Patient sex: M
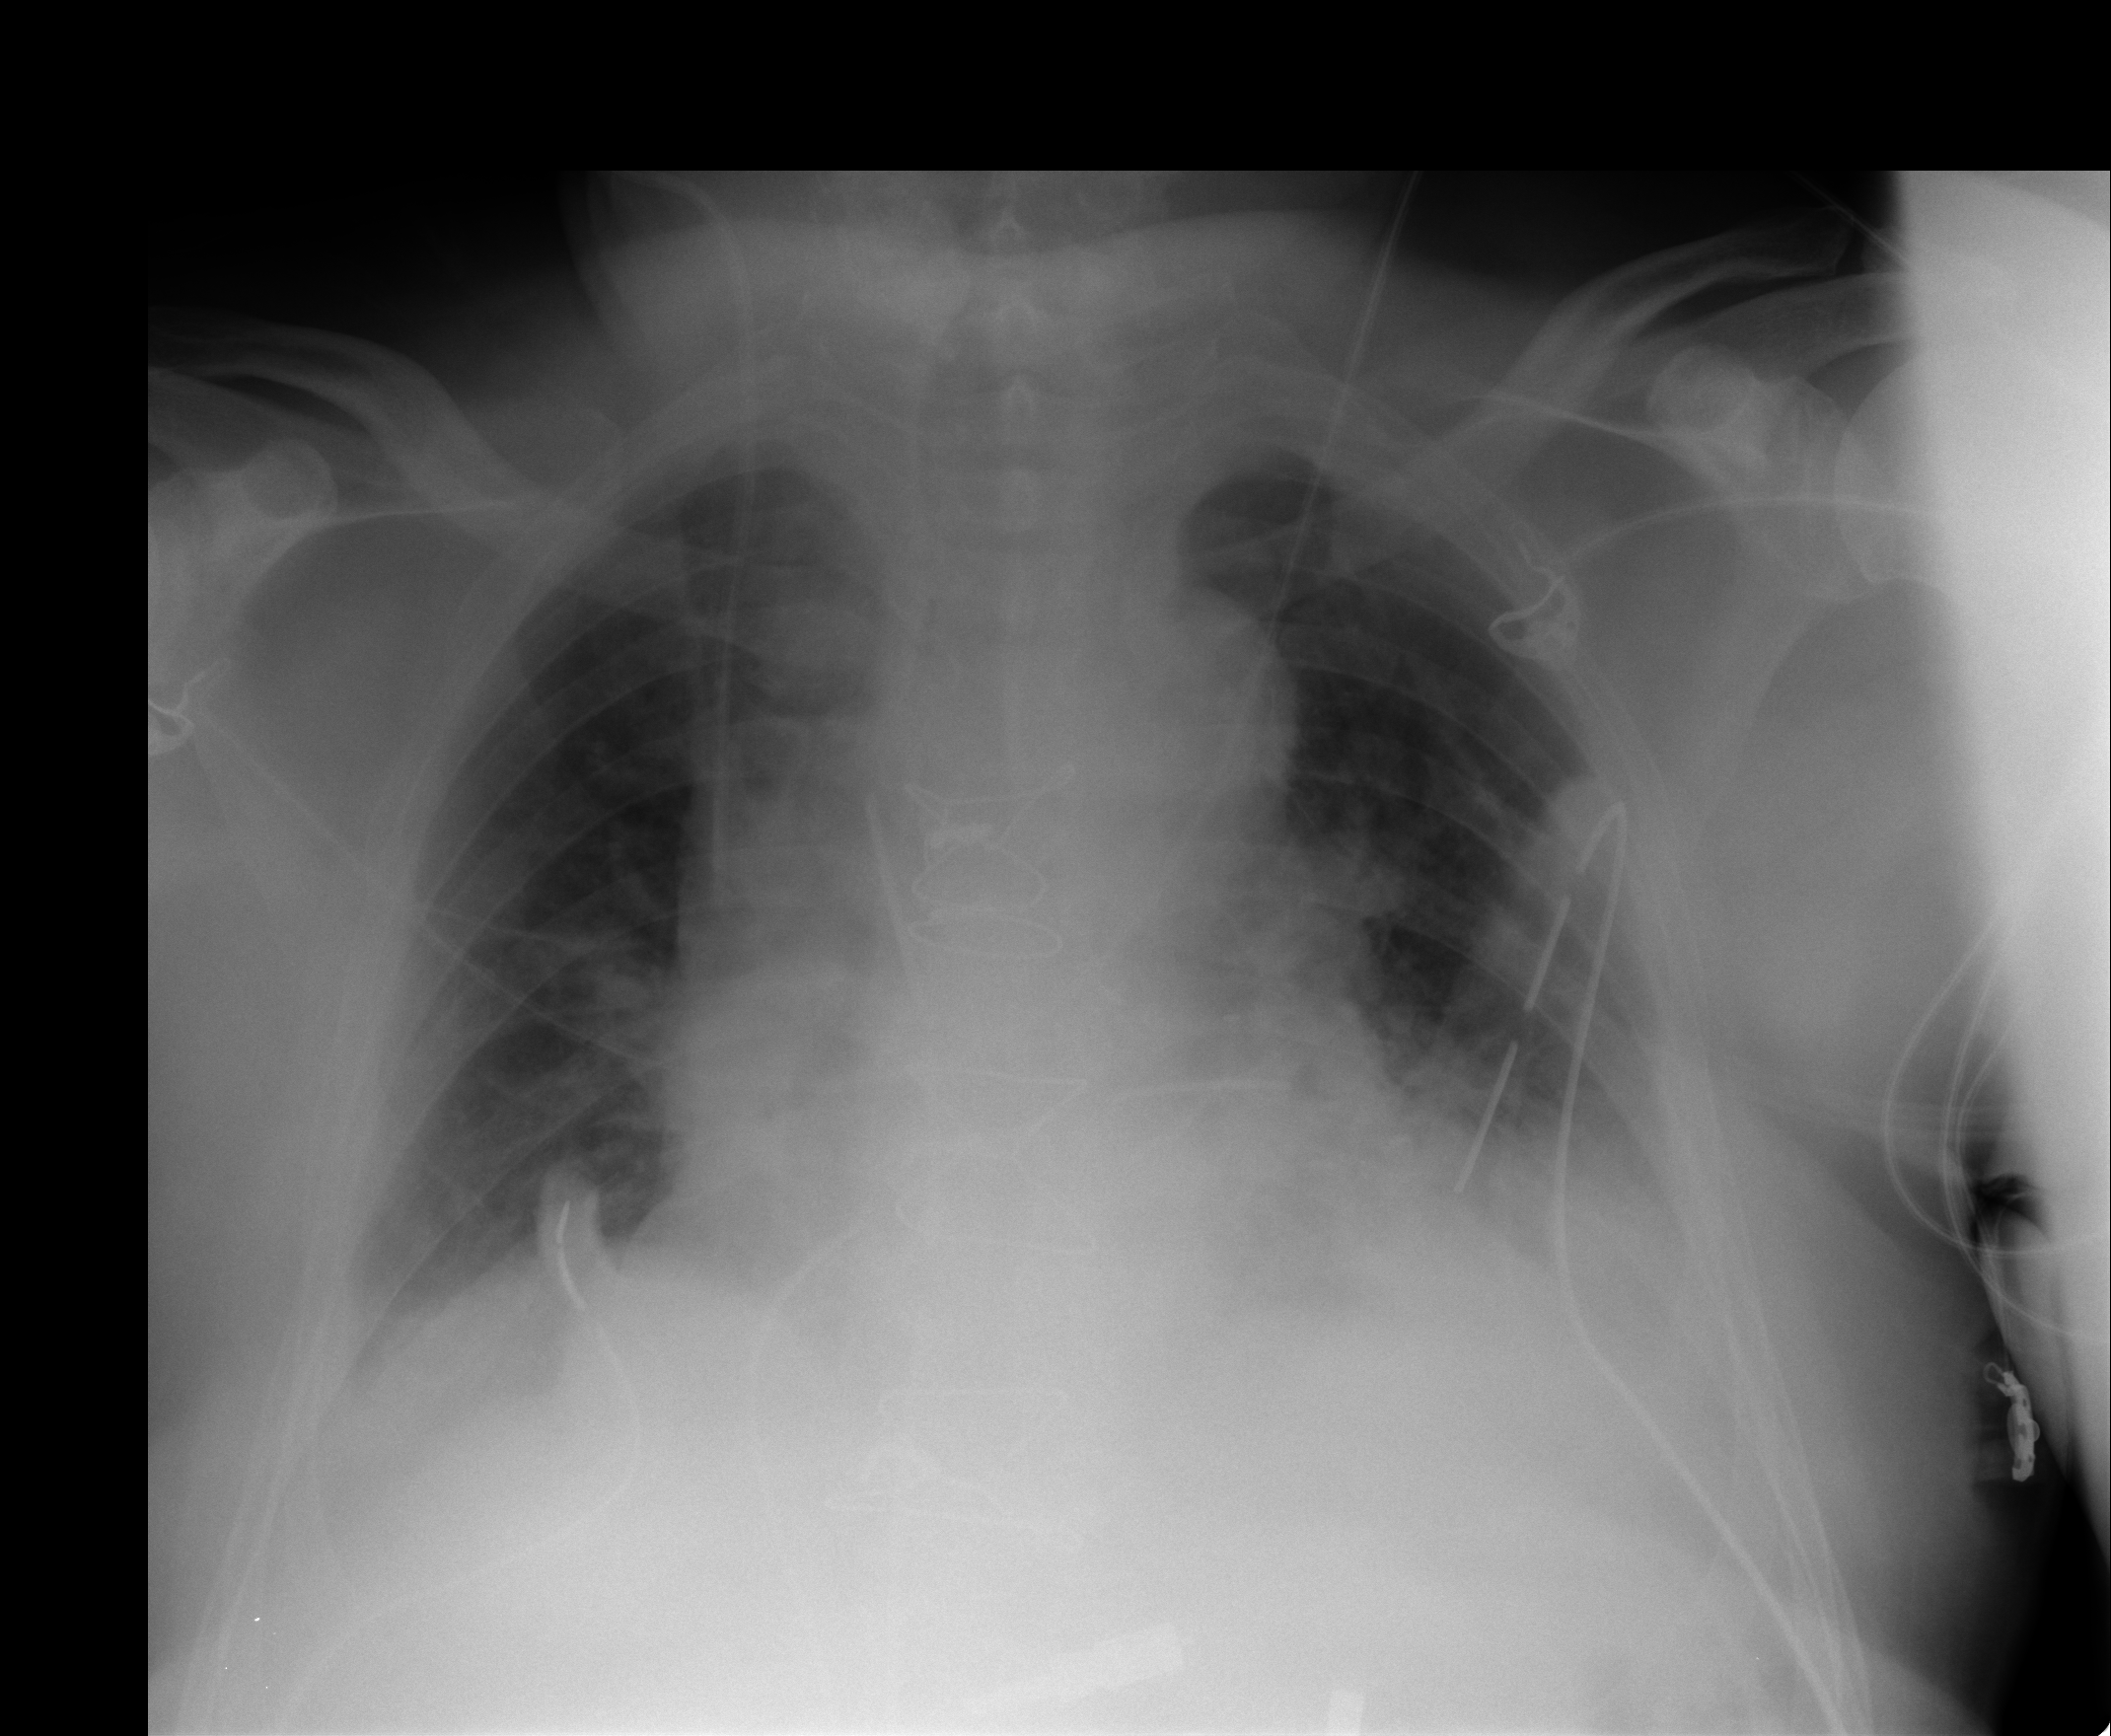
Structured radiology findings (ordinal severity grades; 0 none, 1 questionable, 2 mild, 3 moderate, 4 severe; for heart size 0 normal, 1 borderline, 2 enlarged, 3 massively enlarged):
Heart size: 0
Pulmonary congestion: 1
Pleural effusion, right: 2
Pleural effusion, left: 2
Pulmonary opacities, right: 0
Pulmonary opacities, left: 0
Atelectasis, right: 2
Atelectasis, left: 3